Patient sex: M
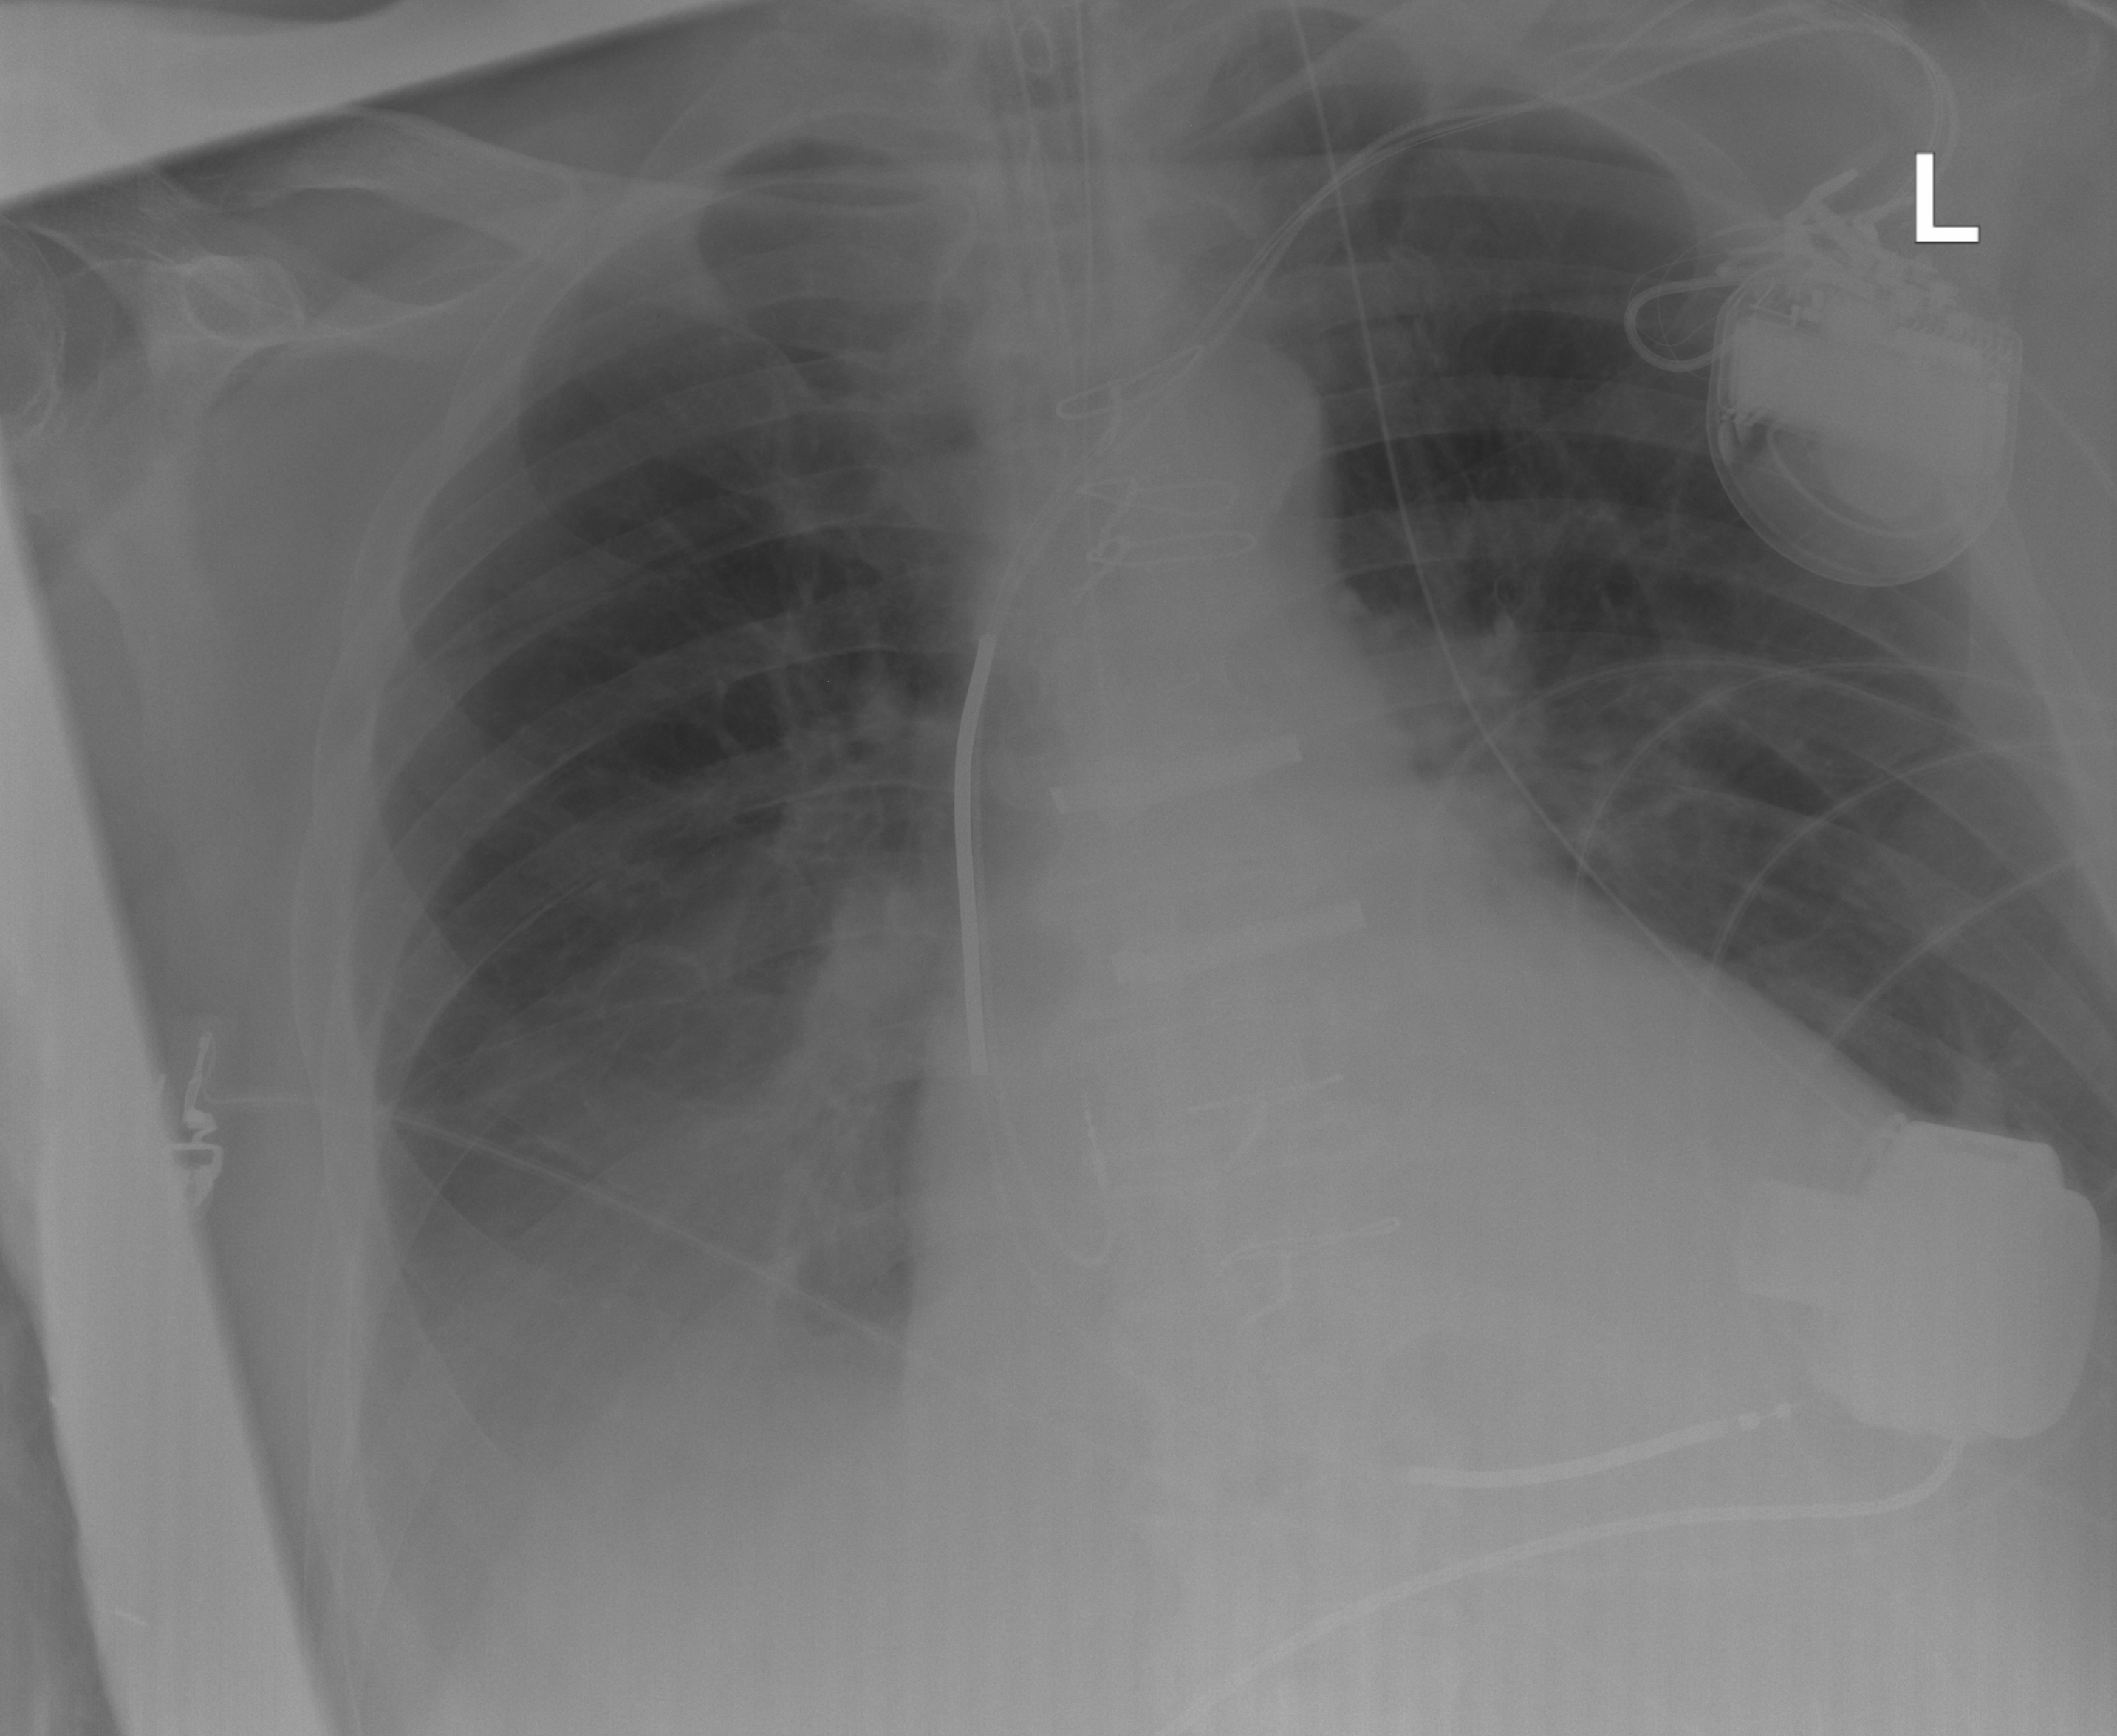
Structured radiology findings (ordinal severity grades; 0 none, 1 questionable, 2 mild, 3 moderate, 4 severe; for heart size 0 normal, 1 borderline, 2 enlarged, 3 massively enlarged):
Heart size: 0
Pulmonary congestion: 0
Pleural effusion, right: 1
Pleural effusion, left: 0
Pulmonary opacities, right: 0
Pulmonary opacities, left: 0
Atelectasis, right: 1
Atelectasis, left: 0